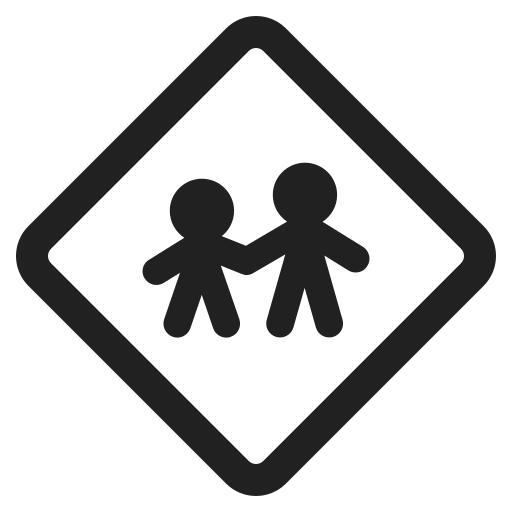
children crossing high contrast